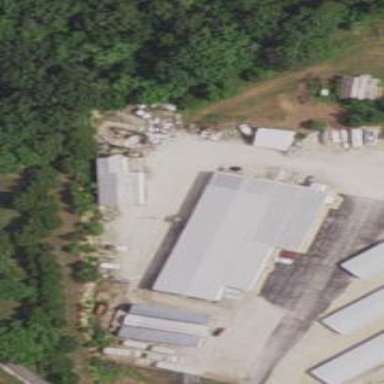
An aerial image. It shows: Warehouse building.